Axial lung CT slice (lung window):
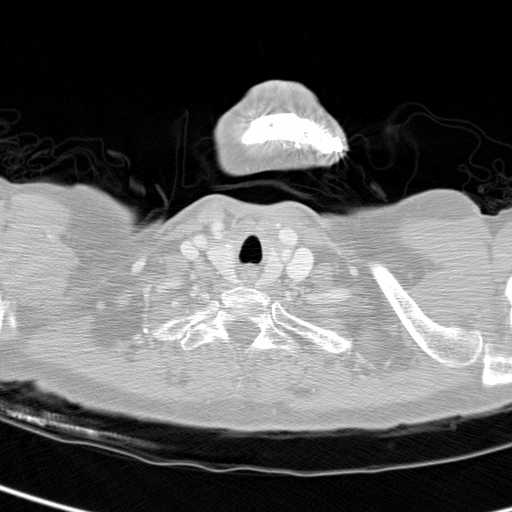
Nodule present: no